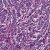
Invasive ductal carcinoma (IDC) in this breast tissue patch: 1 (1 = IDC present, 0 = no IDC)